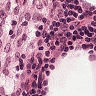
Metastatic tissue present: no